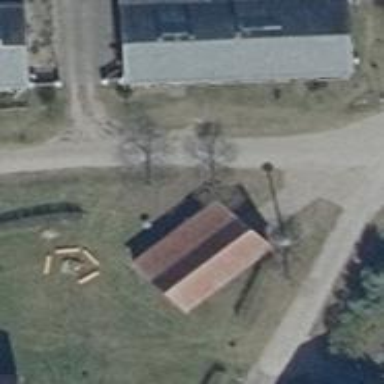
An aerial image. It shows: Simple house.